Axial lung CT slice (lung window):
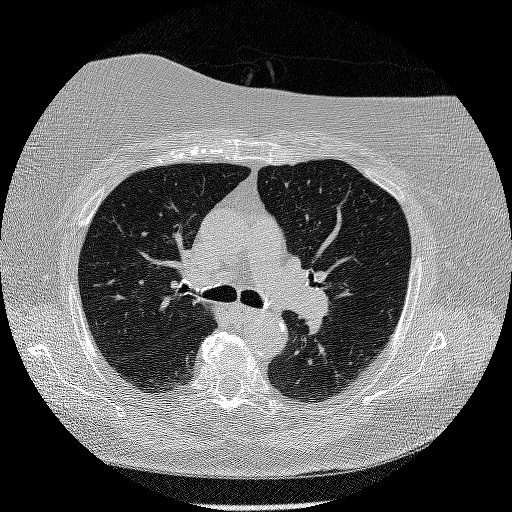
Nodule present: no